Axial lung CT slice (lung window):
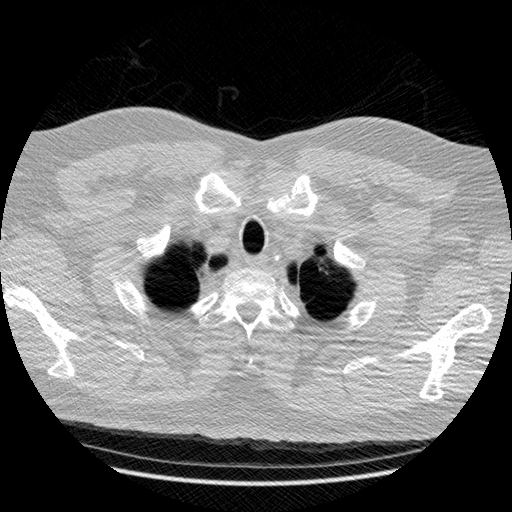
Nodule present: no